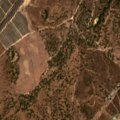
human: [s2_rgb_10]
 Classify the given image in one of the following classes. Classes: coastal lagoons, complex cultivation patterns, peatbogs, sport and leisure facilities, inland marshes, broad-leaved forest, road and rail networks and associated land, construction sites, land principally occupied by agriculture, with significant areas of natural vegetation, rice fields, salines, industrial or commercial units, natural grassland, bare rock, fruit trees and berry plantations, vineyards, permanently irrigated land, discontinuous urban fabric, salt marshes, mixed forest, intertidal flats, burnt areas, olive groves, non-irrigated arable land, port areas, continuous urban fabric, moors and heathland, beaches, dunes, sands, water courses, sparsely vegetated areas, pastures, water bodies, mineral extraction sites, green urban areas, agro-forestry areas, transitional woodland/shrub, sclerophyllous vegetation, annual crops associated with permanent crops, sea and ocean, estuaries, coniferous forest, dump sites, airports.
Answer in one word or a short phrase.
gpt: sport and leisure facilities, agro-forestry areas, broad-leaved forest, mixed forest, natural grassland